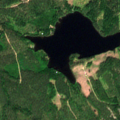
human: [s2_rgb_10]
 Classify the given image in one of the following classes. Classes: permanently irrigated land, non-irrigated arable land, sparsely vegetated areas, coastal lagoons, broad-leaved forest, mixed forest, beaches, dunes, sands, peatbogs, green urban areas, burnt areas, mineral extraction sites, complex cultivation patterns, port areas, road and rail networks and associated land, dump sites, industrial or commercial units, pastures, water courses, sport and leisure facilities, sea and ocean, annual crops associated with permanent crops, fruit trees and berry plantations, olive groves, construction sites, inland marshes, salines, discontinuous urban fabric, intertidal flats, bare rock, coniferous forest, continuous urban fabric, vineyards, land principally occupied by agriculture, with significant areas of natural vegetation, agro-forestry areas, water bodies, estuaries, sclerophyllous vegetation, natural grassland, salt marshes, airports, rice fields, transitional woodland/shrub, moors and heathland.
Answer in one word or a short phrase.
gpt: coniferous forest, water bodies